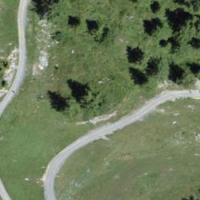
EUNIS habitat code: 26
Species observed at this site:
Parnassia palustris